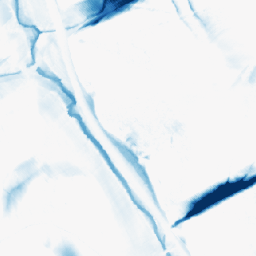
Category: morphological
Decomposition family: morphological_diamond
Decomposition parameters: operation: closing
radius: 20
Upsampling method: nearest
Upsampling parameters: scale: 4
Upsampling scale: 4